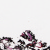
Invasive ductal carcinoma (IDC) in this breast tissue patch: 0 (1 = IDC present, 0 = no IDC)